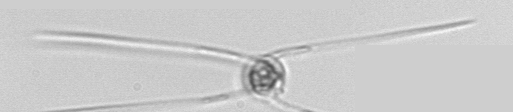
Label: Chaetoceros_danicus